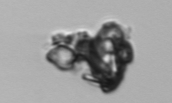
Label: Delphineis